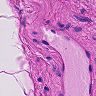
Metastatic tissue present: no